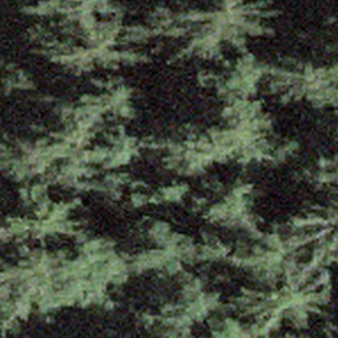
Label: other